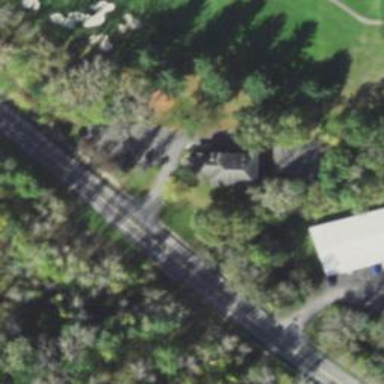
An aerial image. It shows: Asphalt footway with unmarked crossing.